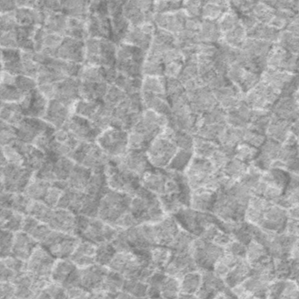
Label: frost